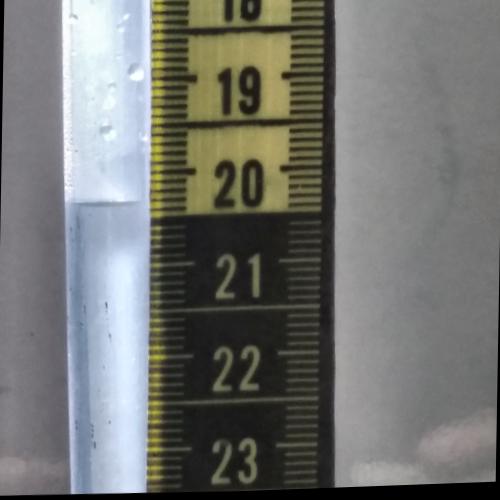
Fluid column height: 20.3 cm